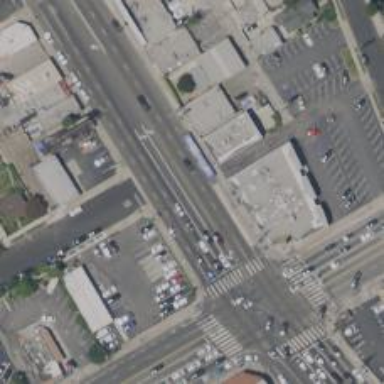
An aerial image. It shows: Primary highway with asphalt surface surrounded by commercial establishments.